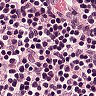
Metastatic tissue present: no